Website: bh-photo
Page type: address-validator
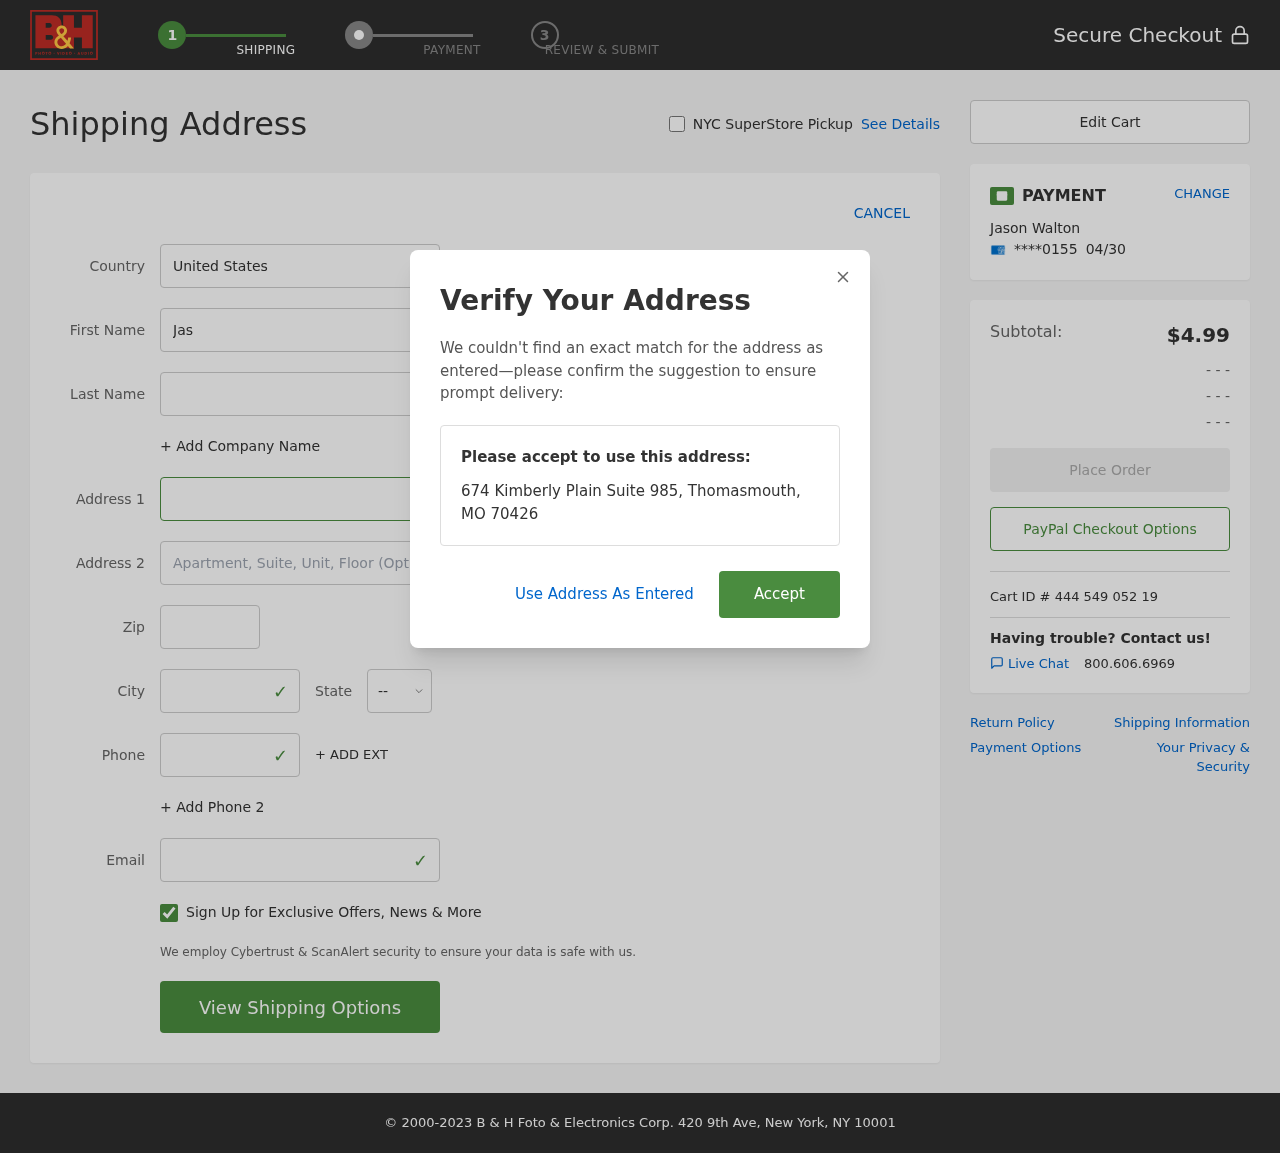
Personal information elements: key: PII_CARD_EXPIRY
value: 04/30
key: PII_CARD_LAST4
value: ****0155
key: PII_CITY
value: Thomasmouth
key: PII_COUNTRY
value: United States
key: PII_EMAIL
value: jason.walton@yahoo.com
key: PII_FIRSTNAME
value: Jason
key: PII_FULLNAME
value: Jason Walton
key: PII_LASTNAME
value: Walton
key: PII_PHONE
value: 4529187743
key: PII_POSTCODE
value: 70426
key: PII_STATE_ABBR
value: MO
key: PII_STREET
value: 674 Kimberly Plain Suite 985
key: PII_CITY_STATE_ZIP
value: Thomasmouth, MO 70426
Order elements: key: ORDER_SUBTOTAL
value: $4.99
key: ORDER_ID
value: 444 549 052 19